Field crop: maize
Growth stage: 1
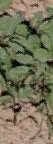
Species: convolvulus